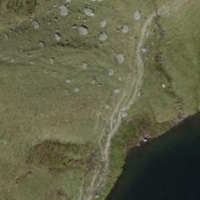
EUNIS habitat code: 26
Species observed at this site:
Marmota marmota
Aricia artaxerxes
Oenanthe oenanthe
Falco tinnunculus
Anthus spinoletta